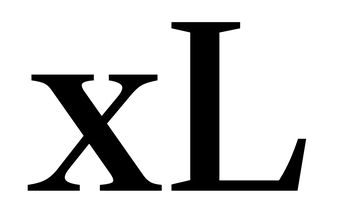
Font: LibreCaslonText_Medium